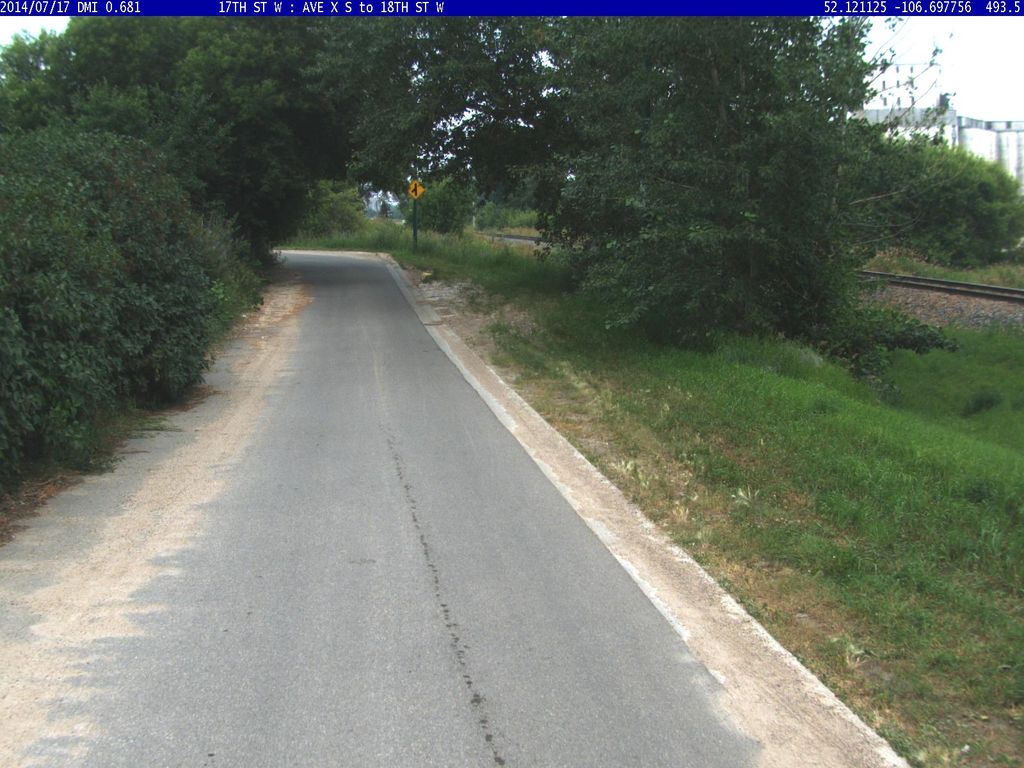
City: saskatoon